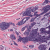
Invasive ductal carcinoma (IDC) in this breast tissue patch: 0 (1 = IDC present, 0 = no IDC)